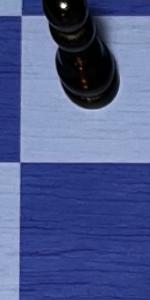
Label: Empty